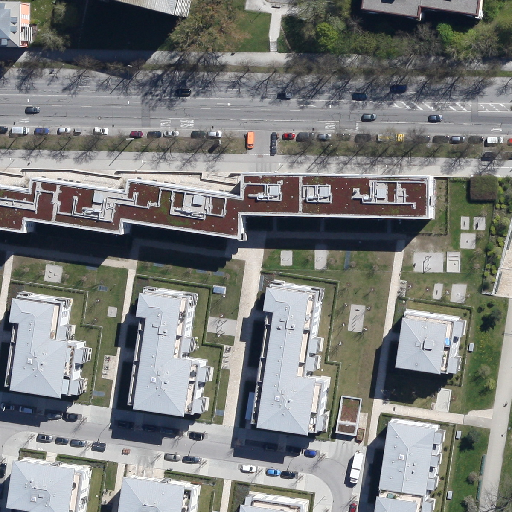
Referring expression: long truck